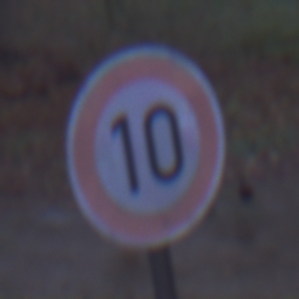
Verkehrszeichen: Geschwindigkeit10
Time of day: Night
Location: Outdoor (Suburban)
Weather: PartlyCloudy
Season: NotSpecified
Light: Artificial